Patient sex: F
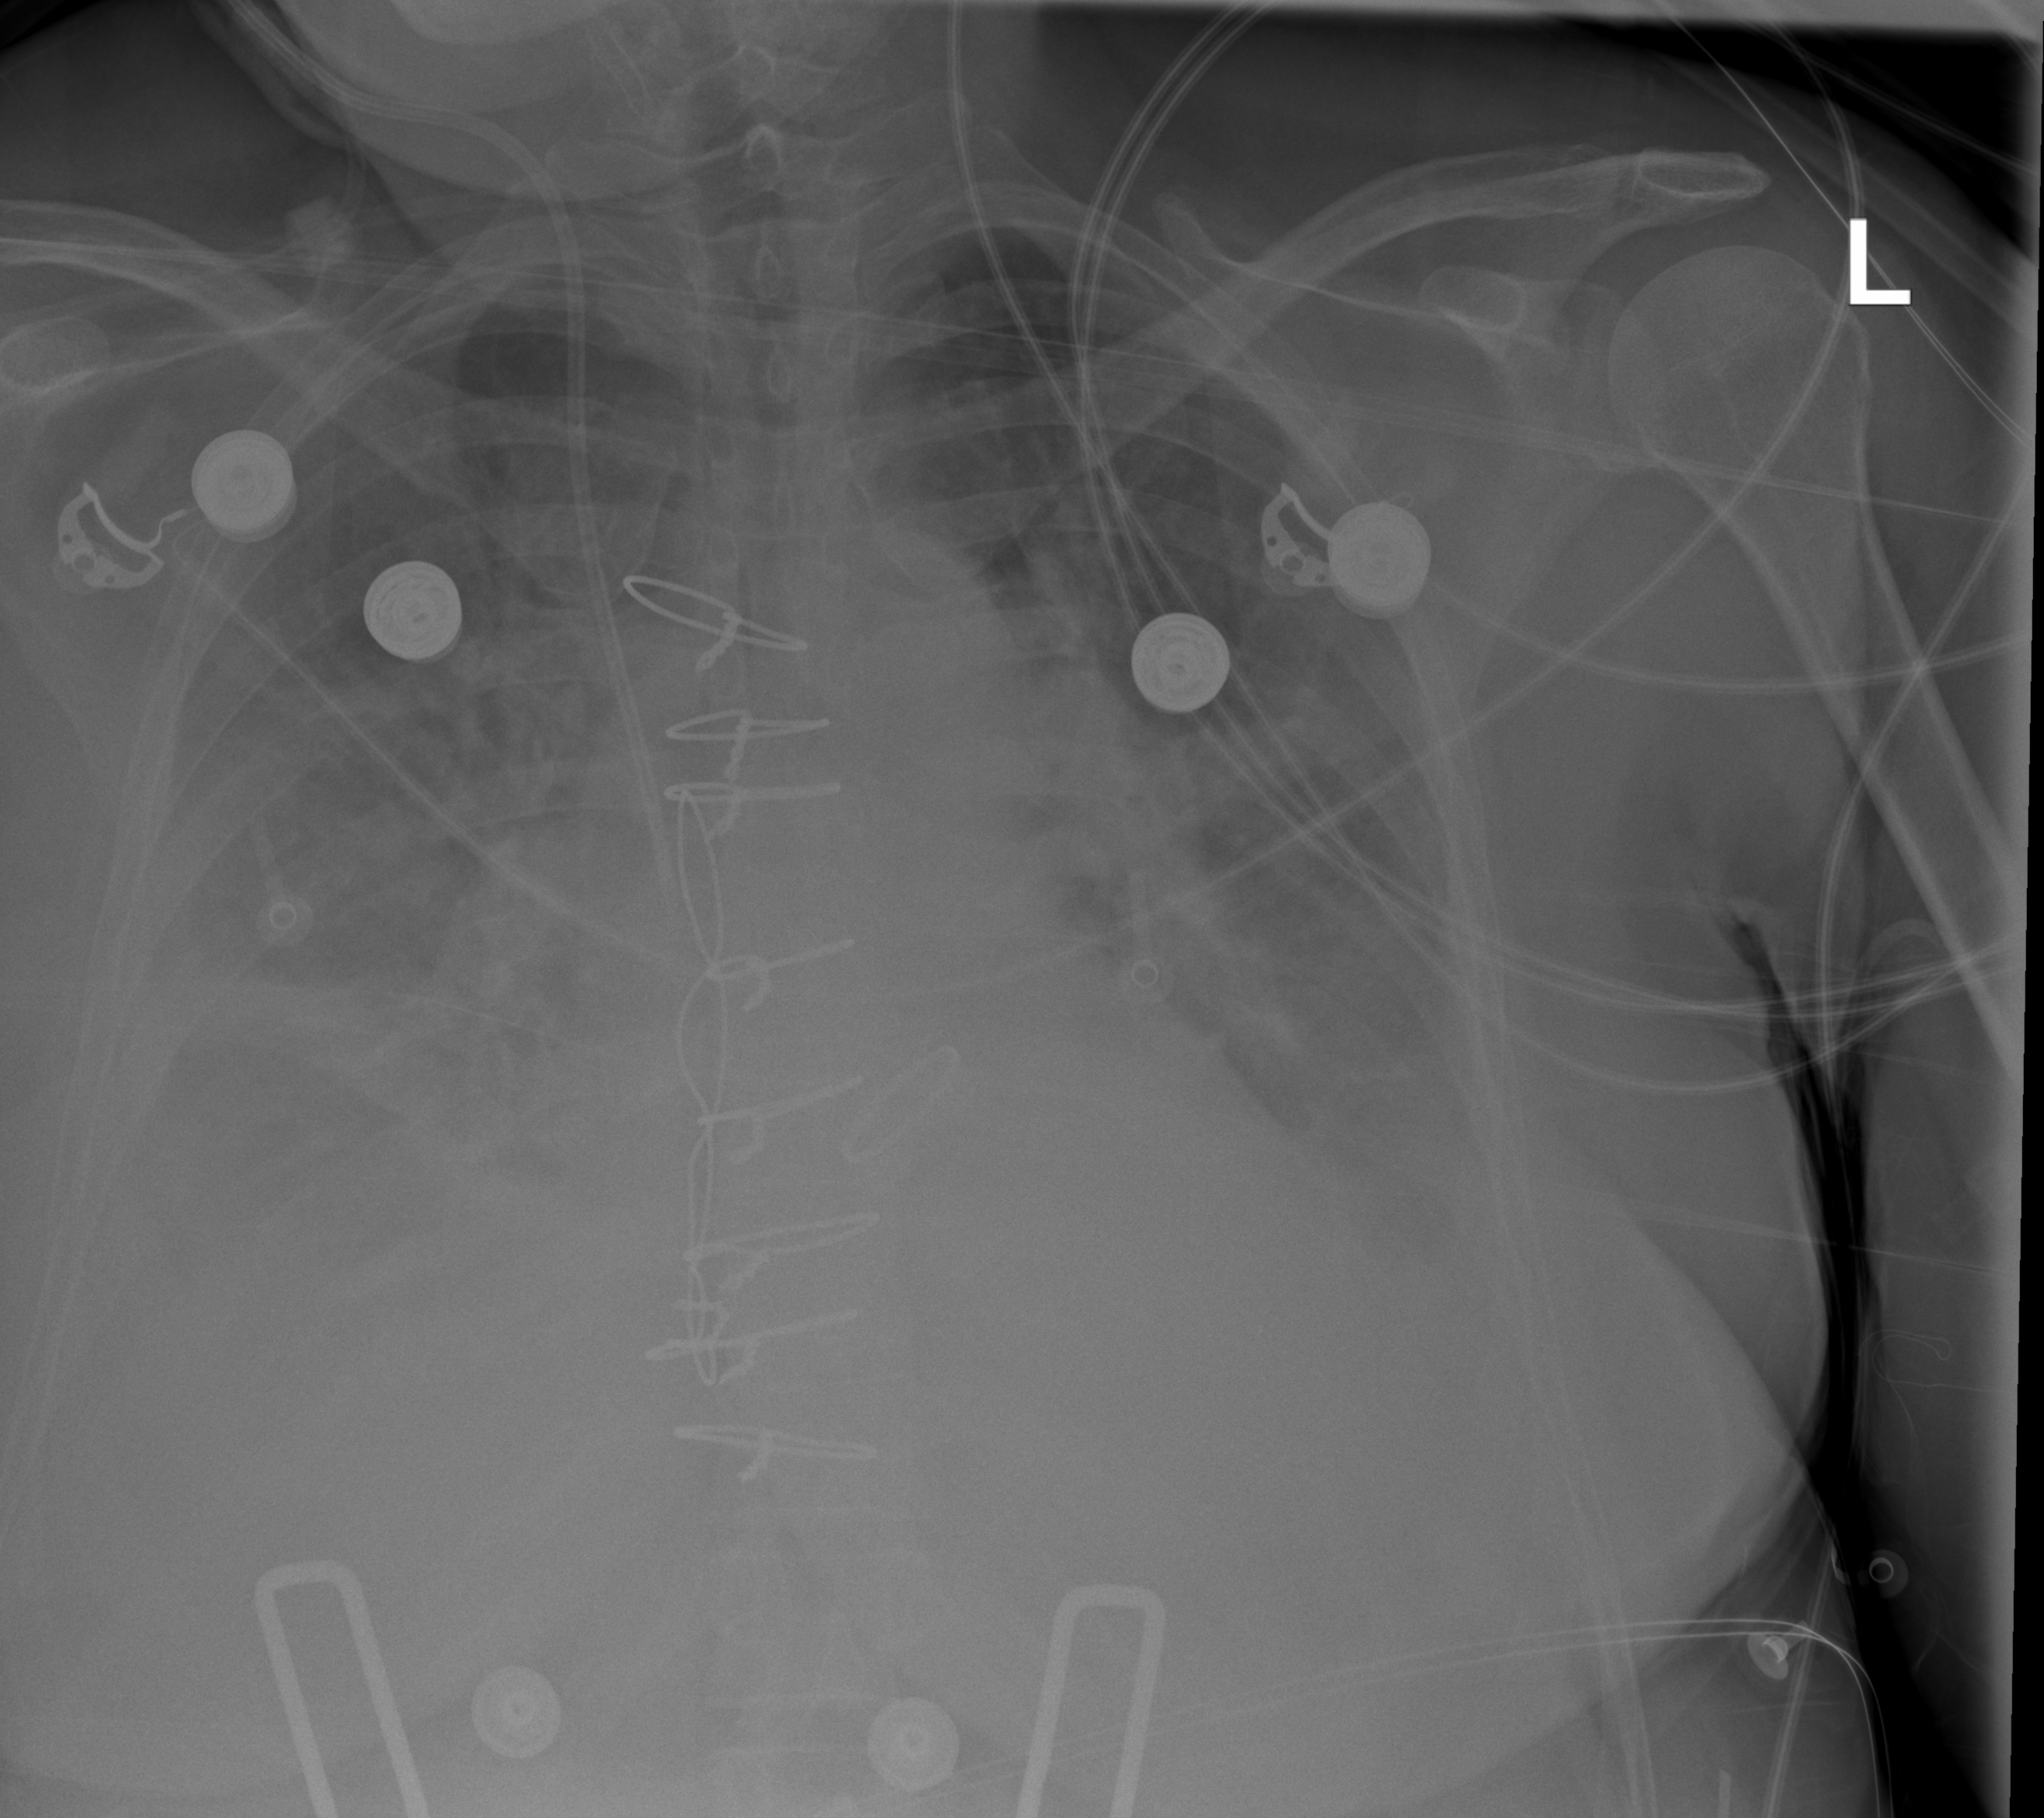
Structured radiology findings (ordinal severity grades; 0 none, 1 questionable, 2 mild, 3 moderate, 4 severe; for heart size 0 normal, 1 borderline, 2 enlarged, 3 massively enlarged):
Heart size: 1
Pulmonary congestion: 3
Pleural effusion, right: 3
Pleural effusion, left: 2
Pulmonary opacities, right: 2
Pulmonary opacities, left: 2
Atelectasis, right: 3
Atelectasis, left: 2